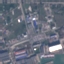
Land use / land cover class: Industrial